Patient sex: F
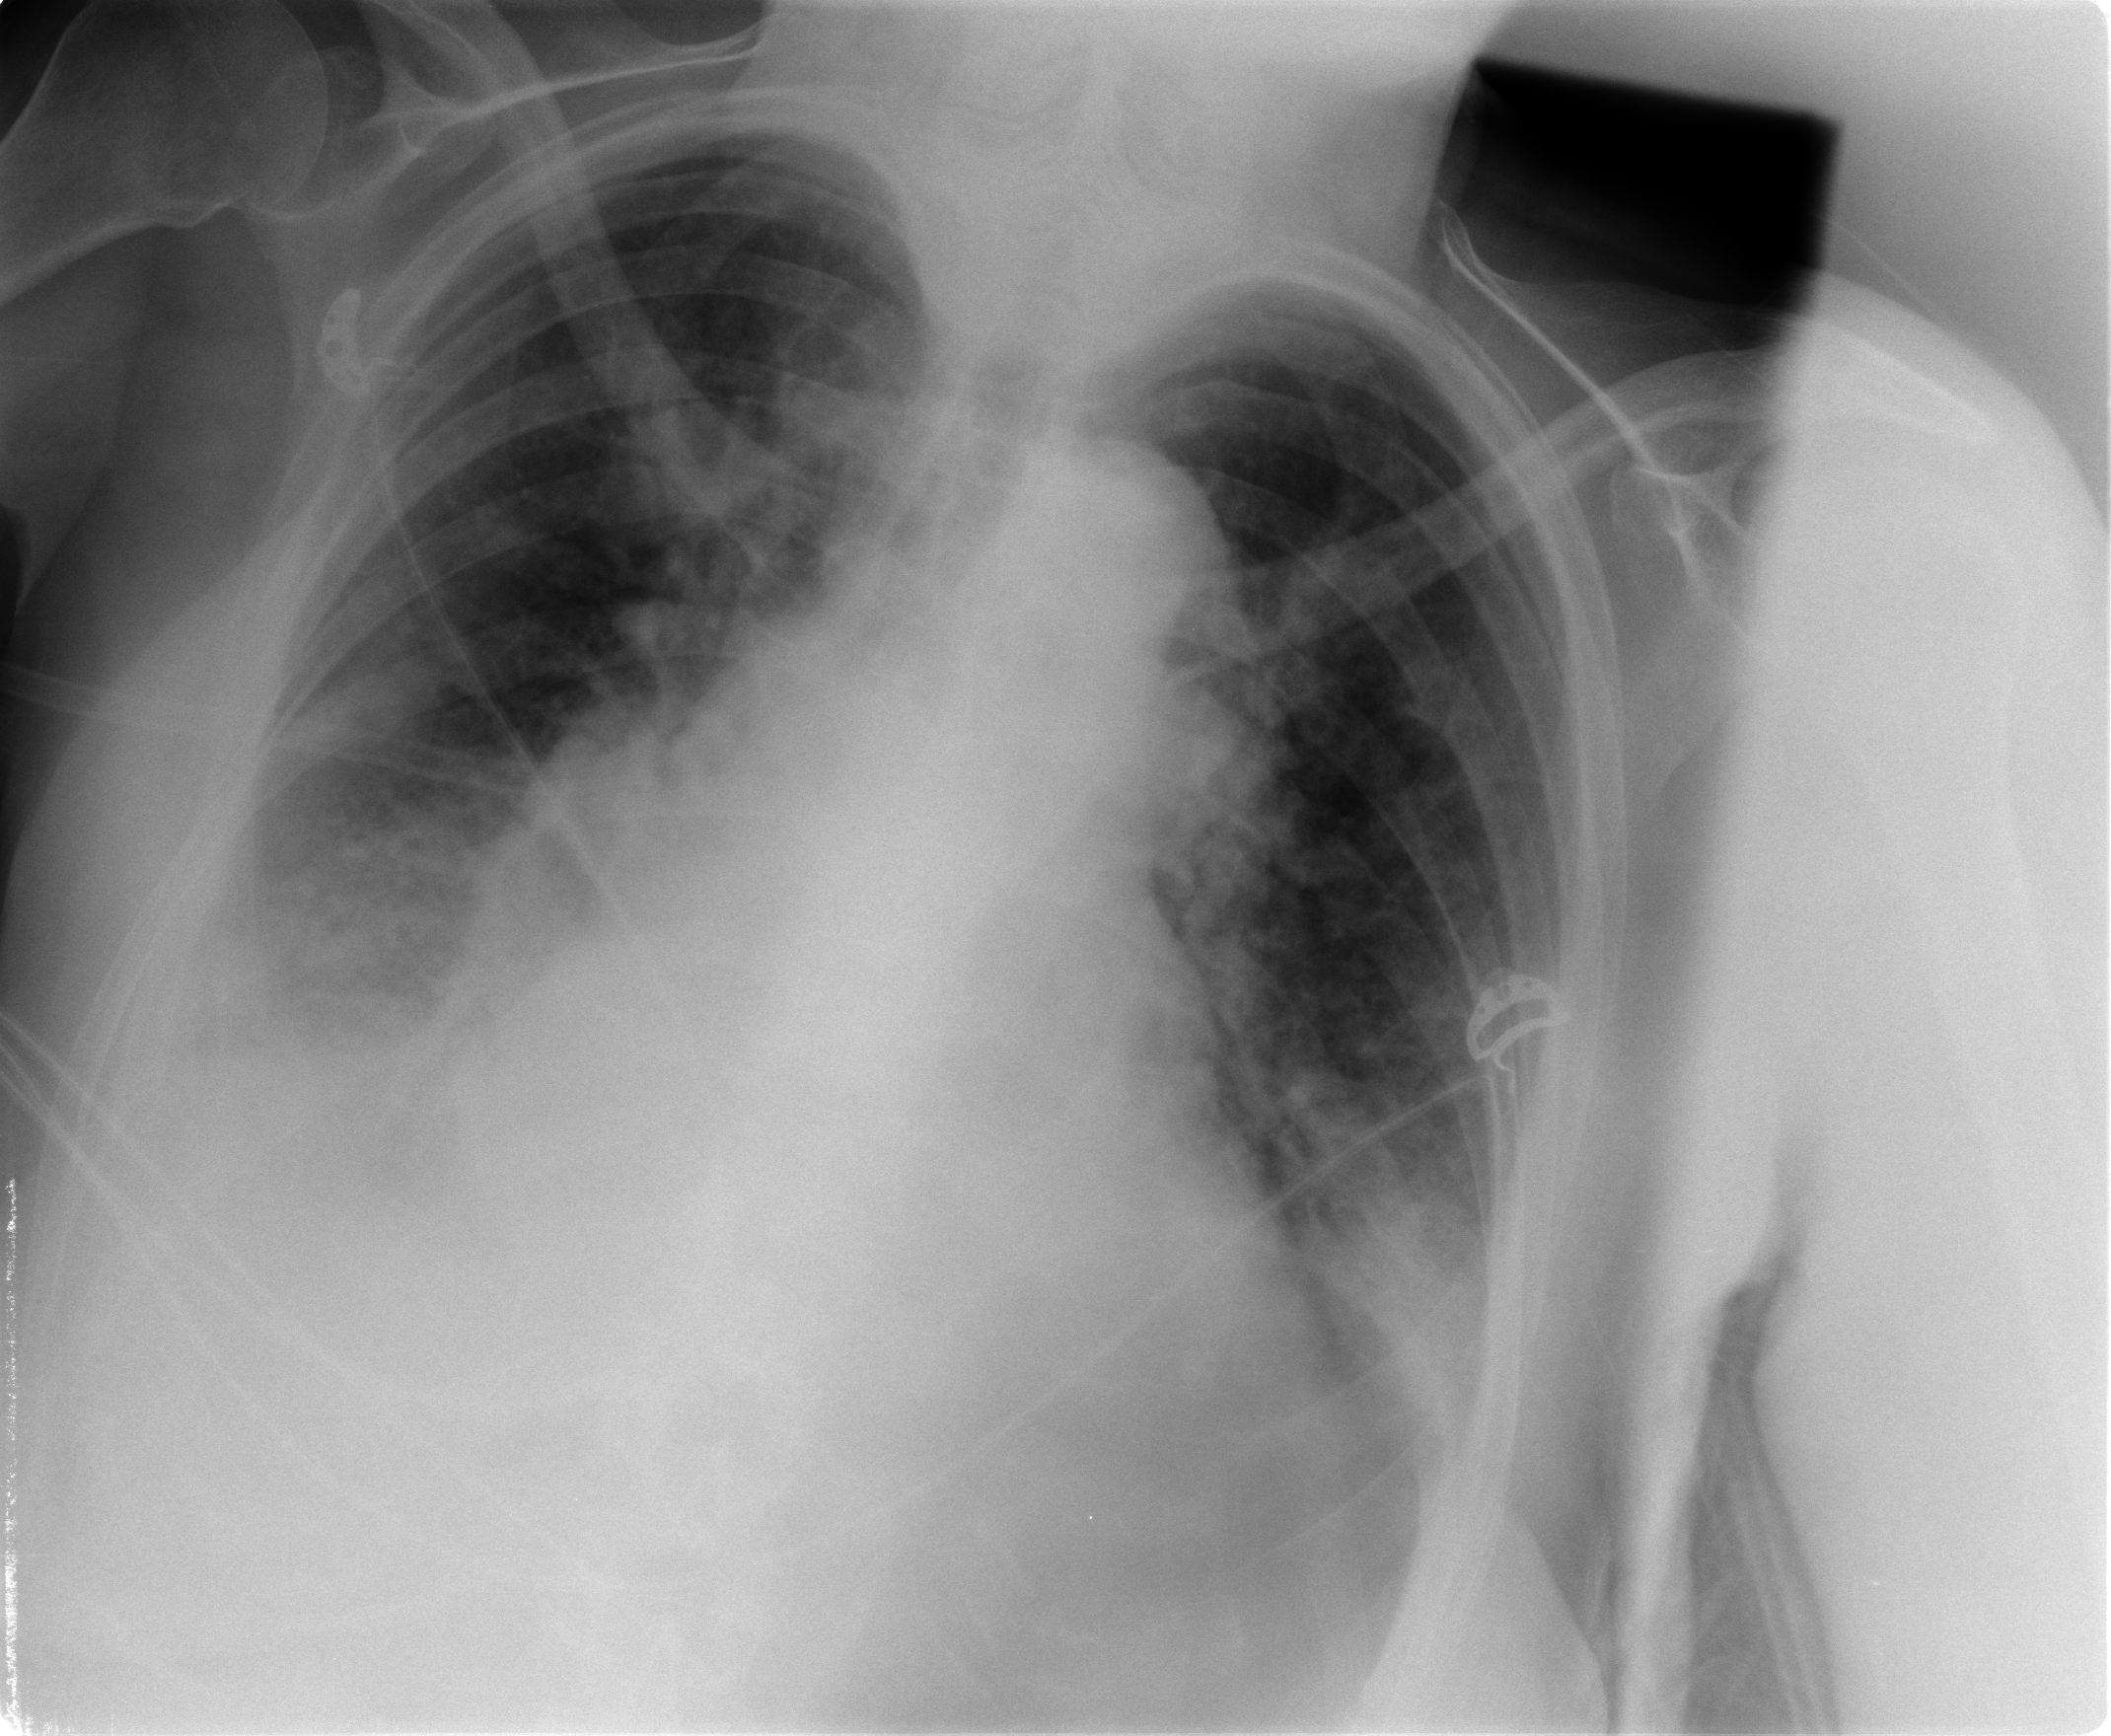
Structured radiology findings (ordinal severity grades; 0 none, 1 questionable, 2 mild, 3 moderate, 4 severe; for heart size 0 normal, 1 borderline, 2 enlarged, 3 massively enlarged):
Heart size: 2
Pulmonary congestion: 2
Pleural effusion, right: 2
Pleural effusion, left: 1
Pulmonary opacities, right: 3
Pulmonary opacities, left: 2
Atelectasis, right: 3
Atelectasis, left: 2